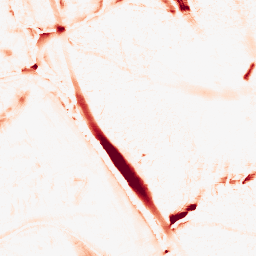
Category: morphological
Decomposition family: morphological_ellipse
Decomposition parameters: operation: opening
width: 20
height: 30
Upsampling method: edge_directed
Upsampling parameters: scale: 4
Upsampling scale: 4